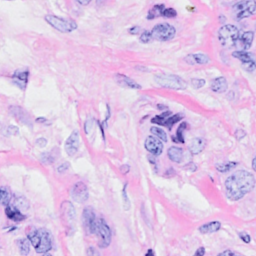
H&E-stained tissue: Breast